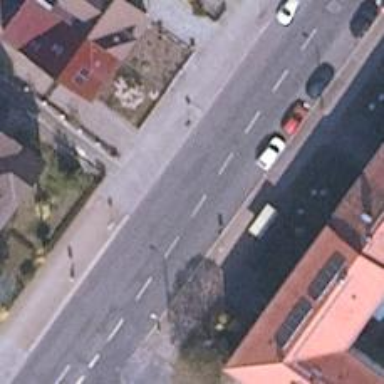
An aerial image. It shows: Public transport stop position.